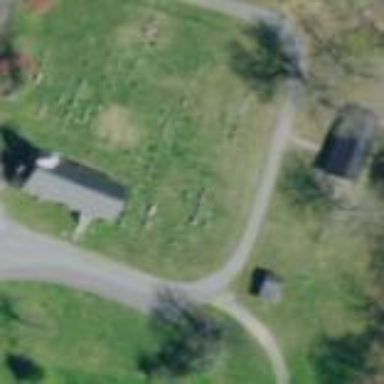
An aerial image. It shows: Cemetery.